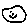
Label: smiley face